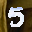
Label: 5